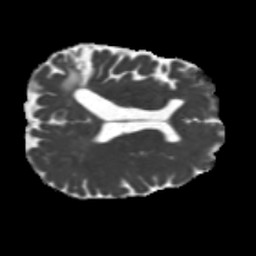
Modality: MD
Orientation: axial
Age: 42
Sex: male
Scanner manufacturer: siemens
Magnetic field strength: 3 T
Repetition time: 5.25 s
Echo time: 0.08 s